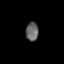
Tissue: skin
Cell type: Epithelial cells
Senescence score: 0.7797
Nuclear area (px): 234
Mean DAPI intensity: 98.658